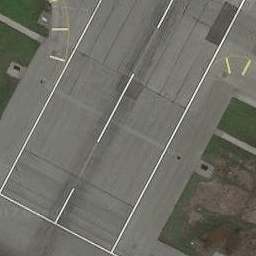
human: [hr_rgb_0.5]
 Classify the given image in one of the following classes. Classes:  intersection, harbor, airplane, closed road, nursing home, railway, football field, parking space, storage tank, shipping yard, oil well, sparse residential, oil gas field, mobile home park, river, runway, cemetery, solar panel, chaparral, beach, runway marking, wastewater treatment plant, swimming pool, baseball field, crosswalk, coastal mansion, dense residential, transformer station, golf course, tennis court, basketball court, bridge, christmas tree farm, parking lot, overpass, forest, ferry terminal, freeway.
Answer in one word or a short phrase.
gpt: runway